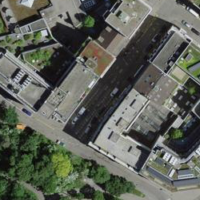
EUNIS habitat code: 54
Species observed at this site:
Turdus merula